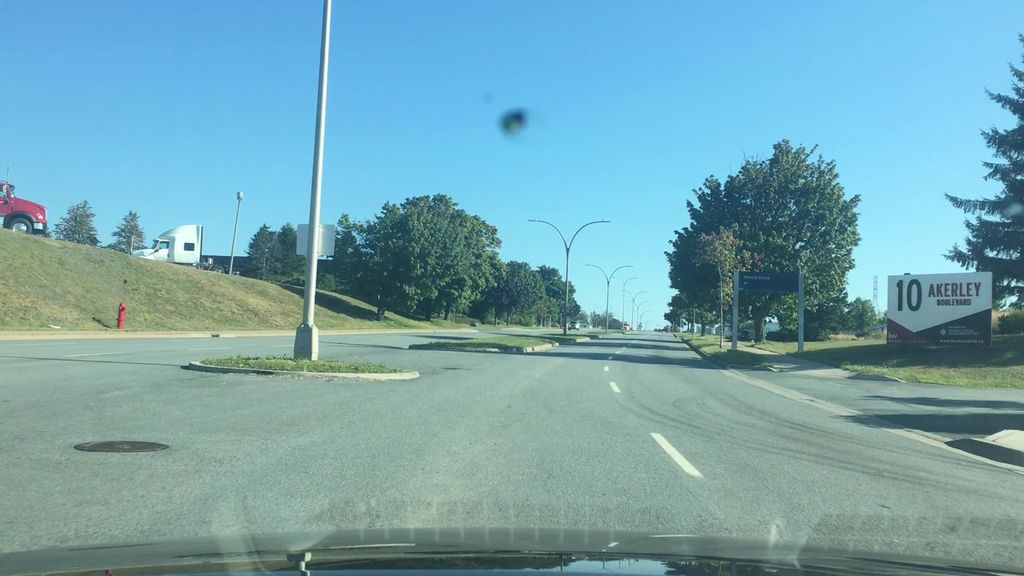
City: halifax